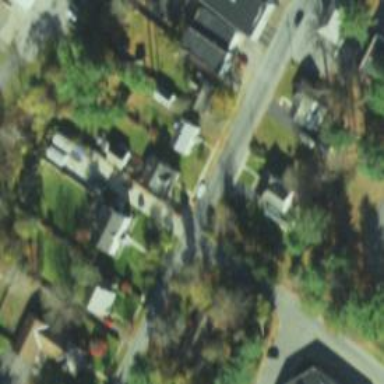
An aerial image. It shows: Residential road with separate sidewalk.